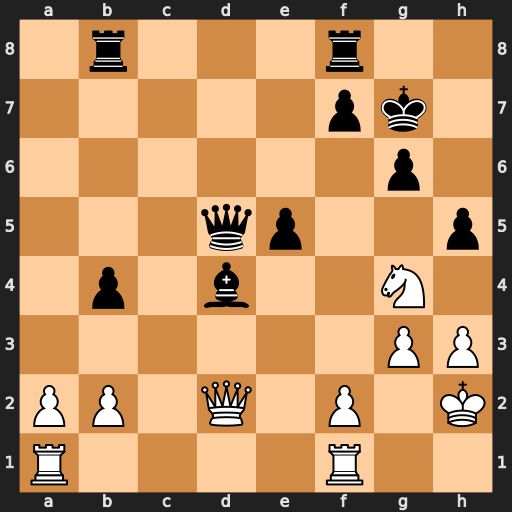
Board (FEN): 1r3r2/5pk1/6p1/3qp2p/1p1b2N1/6PP/PP1Q1P1K/R4R2
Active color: w
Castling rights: -
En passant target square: -
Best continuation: Qh6+ Kg8 Nf6#